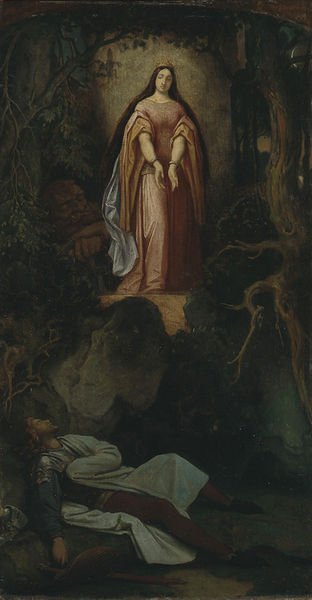
Titel: Der Traum des Ritters
Künstler: Moritz von Schwind
Standort: Karlsruhe
Institution: Staatliche Kunsthalle Karlsruhe
Schlagwörter: baum, berg, blau, blätter, dunkel, felsen, gemälde, gott, hand, held, kopf, laub, mann, schatten, schlaf, umhang, weiß, wunde, bäume, frauen, gelb, grün, äste, abend, braun, frau, kleid, licht, männer, nacht, rot, tuch, malerei, rock, hose, arme, faru, gesicht, johannes, lang, mensch, stehen, stein, tod, tot, hände, öl, ast, erde, natur, stamm, kirche, boden, gewand, haare, mantel, pflanze, höhle, krone, locken, prinzessin, rosa, wald, engel, liegen, schlafen, schlafend, krieg, könig, robe, deutsch, liegend, schild, greis, glaube, religion, wurzel, zweig, traum, jungfrau, schwert, soldat, verletzt, helm, beten, mythologie, ritter, fürst, rüstung, schein, verzweiflung, karfreitag, armbänder, armreifen, heiligenschein, leben, wurzeln, jesus, ostern, sterben, kranker, hilfe, teufel, gefangene, geäst, gruselig, wanderer, faun, mittelalter, märchen, krieger, vision, zentral, herzog, segen, segnung, prinz, grotte, erscheinung, hochkant, heiliger, königin, heilige, hoffnung, erleuchtung, heilig, maria, schwind, madonna, verletzung, verwundet, mutter gottes, liegt, lichtschein, christentum, gefallen, rettung, verkündigung, georg, geist, votivtafel, fessel, hochrechteckig, ikonographie, heiliger geist, erschöpfung, gefesselt, verlust, riese, trau, schläfer, mangel, limbus, mnn, waldgeist, reicht, ock, klerik, chrstentum, gesseln, wald7, heuiligenschein, gaum, visipn